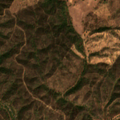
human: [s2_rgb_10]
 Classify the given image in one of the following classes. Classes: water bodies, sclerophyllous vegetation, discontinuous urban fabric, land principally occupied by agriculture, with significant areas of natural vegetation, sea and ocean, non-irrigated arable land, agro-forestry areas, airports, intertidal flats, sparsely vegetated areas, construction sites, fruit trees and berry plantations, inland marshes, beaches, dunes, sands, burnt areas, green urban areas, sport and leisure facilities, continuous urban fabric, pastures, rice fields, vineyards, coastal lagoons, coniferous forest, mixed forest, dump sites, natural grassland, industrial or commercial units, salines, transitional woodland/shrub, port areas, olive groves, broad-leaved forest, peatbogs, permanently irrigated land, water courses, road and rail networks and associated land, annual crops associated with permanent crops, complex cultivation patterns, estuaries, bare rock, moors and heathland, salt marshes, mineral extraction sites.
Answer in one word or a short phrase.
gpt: broad-leaved forest, transitional woodland/shrub